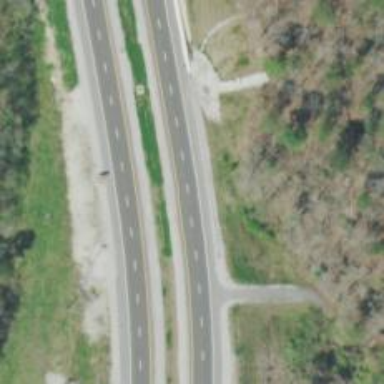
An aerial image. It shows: Trunk highway.